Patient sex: M
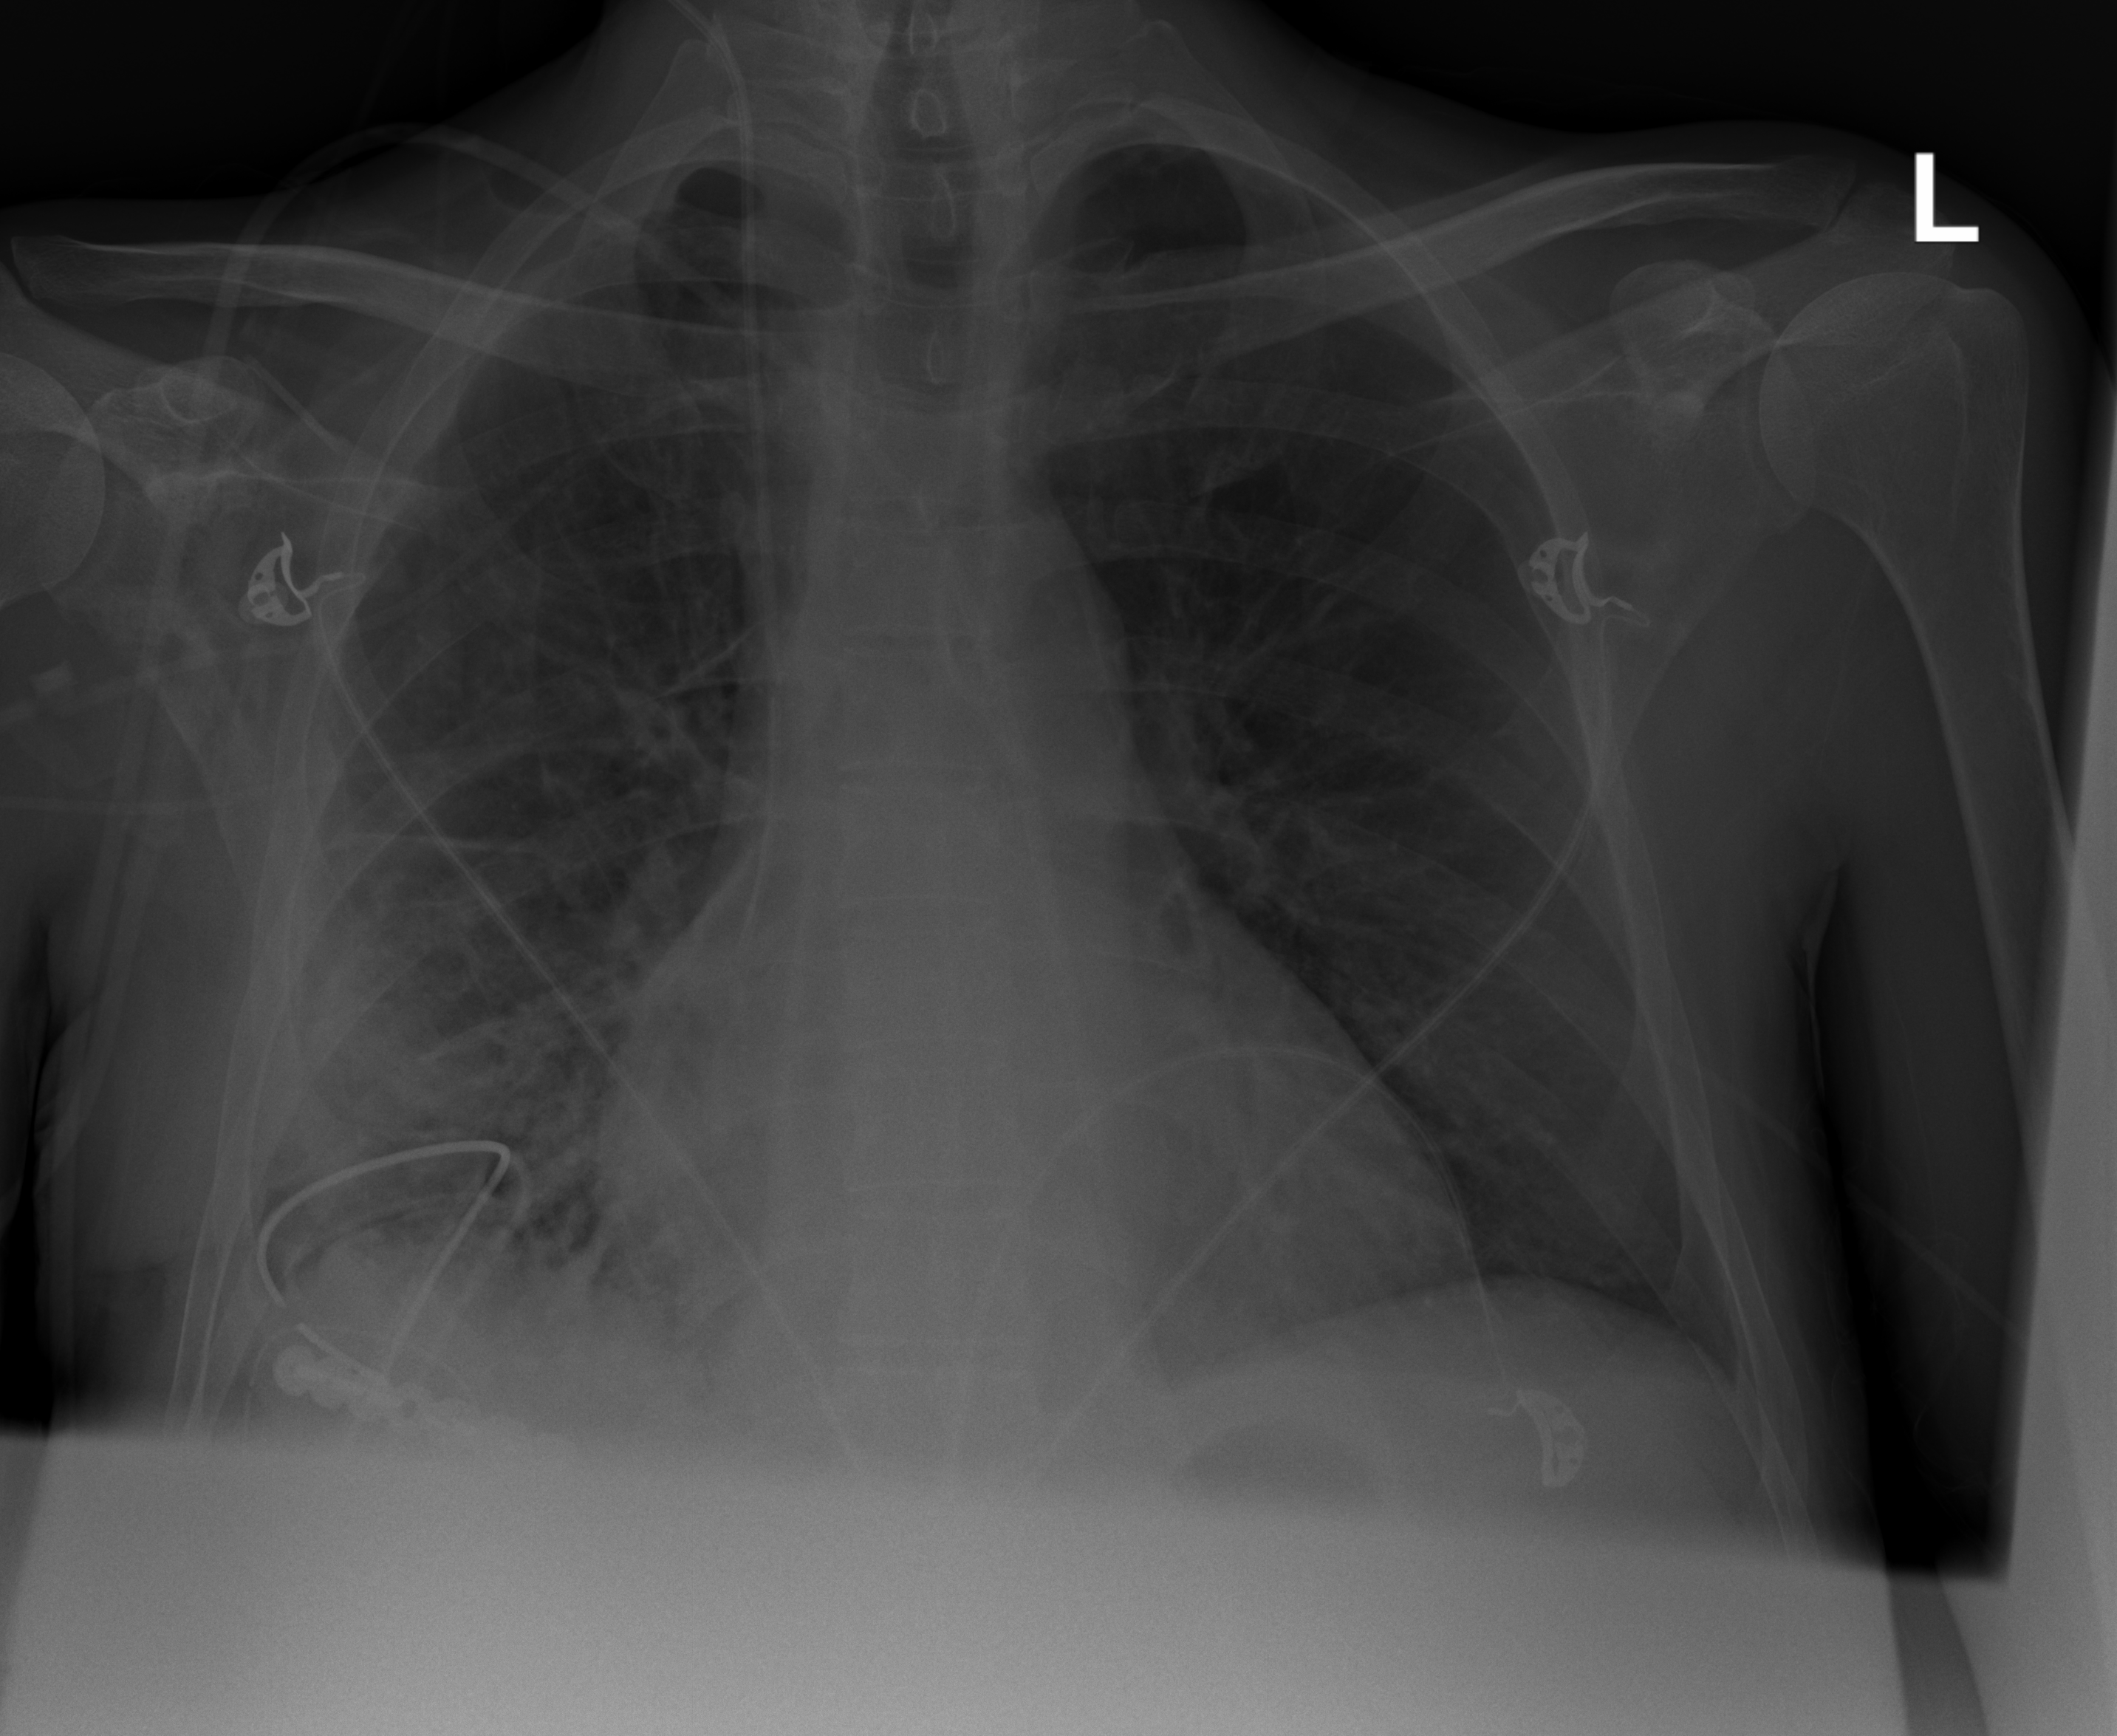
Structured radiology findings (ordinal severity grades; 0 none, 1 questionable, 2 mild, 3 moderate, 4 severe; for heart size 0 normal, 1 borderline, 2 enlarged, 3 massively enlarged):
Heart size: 0
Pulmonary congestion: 0
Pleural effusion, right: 2
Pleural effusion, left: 0
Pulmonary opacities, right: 3
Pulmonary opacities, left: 0
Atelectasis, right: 3
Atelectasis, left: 0